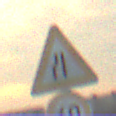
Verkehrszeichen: EinseitigVerengteFahrbahnLinks
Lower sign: Geschwindigkeit60
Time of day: SunriseSunset
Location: Outdoor (Nature)
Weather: PartlyCloudy
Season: NotSpecified
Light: Natural